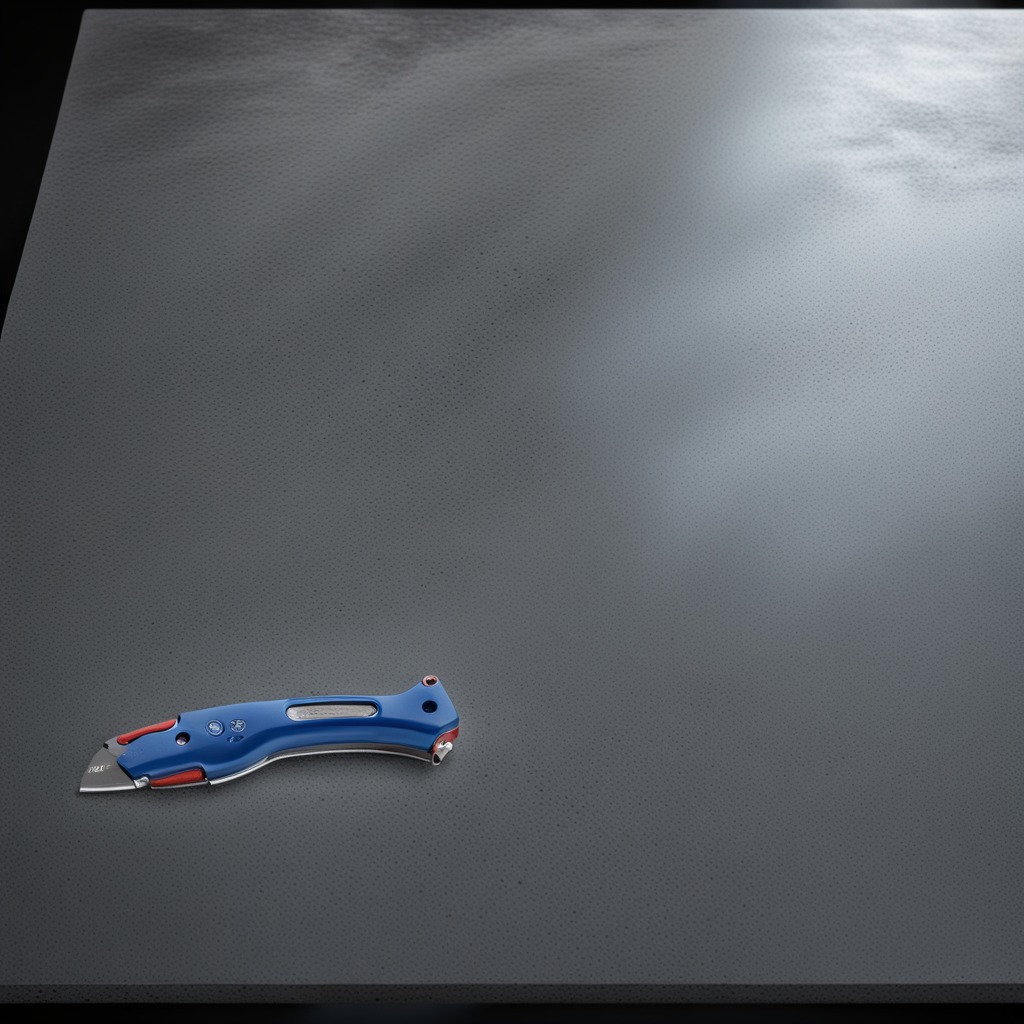
A utility knife is lying on a clean granite table inside a workshop at night dim ambient light soft shadows worn but